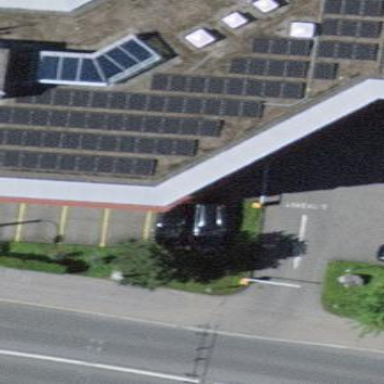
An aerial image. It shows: Solar photovoltaic panel generator.